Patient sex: F
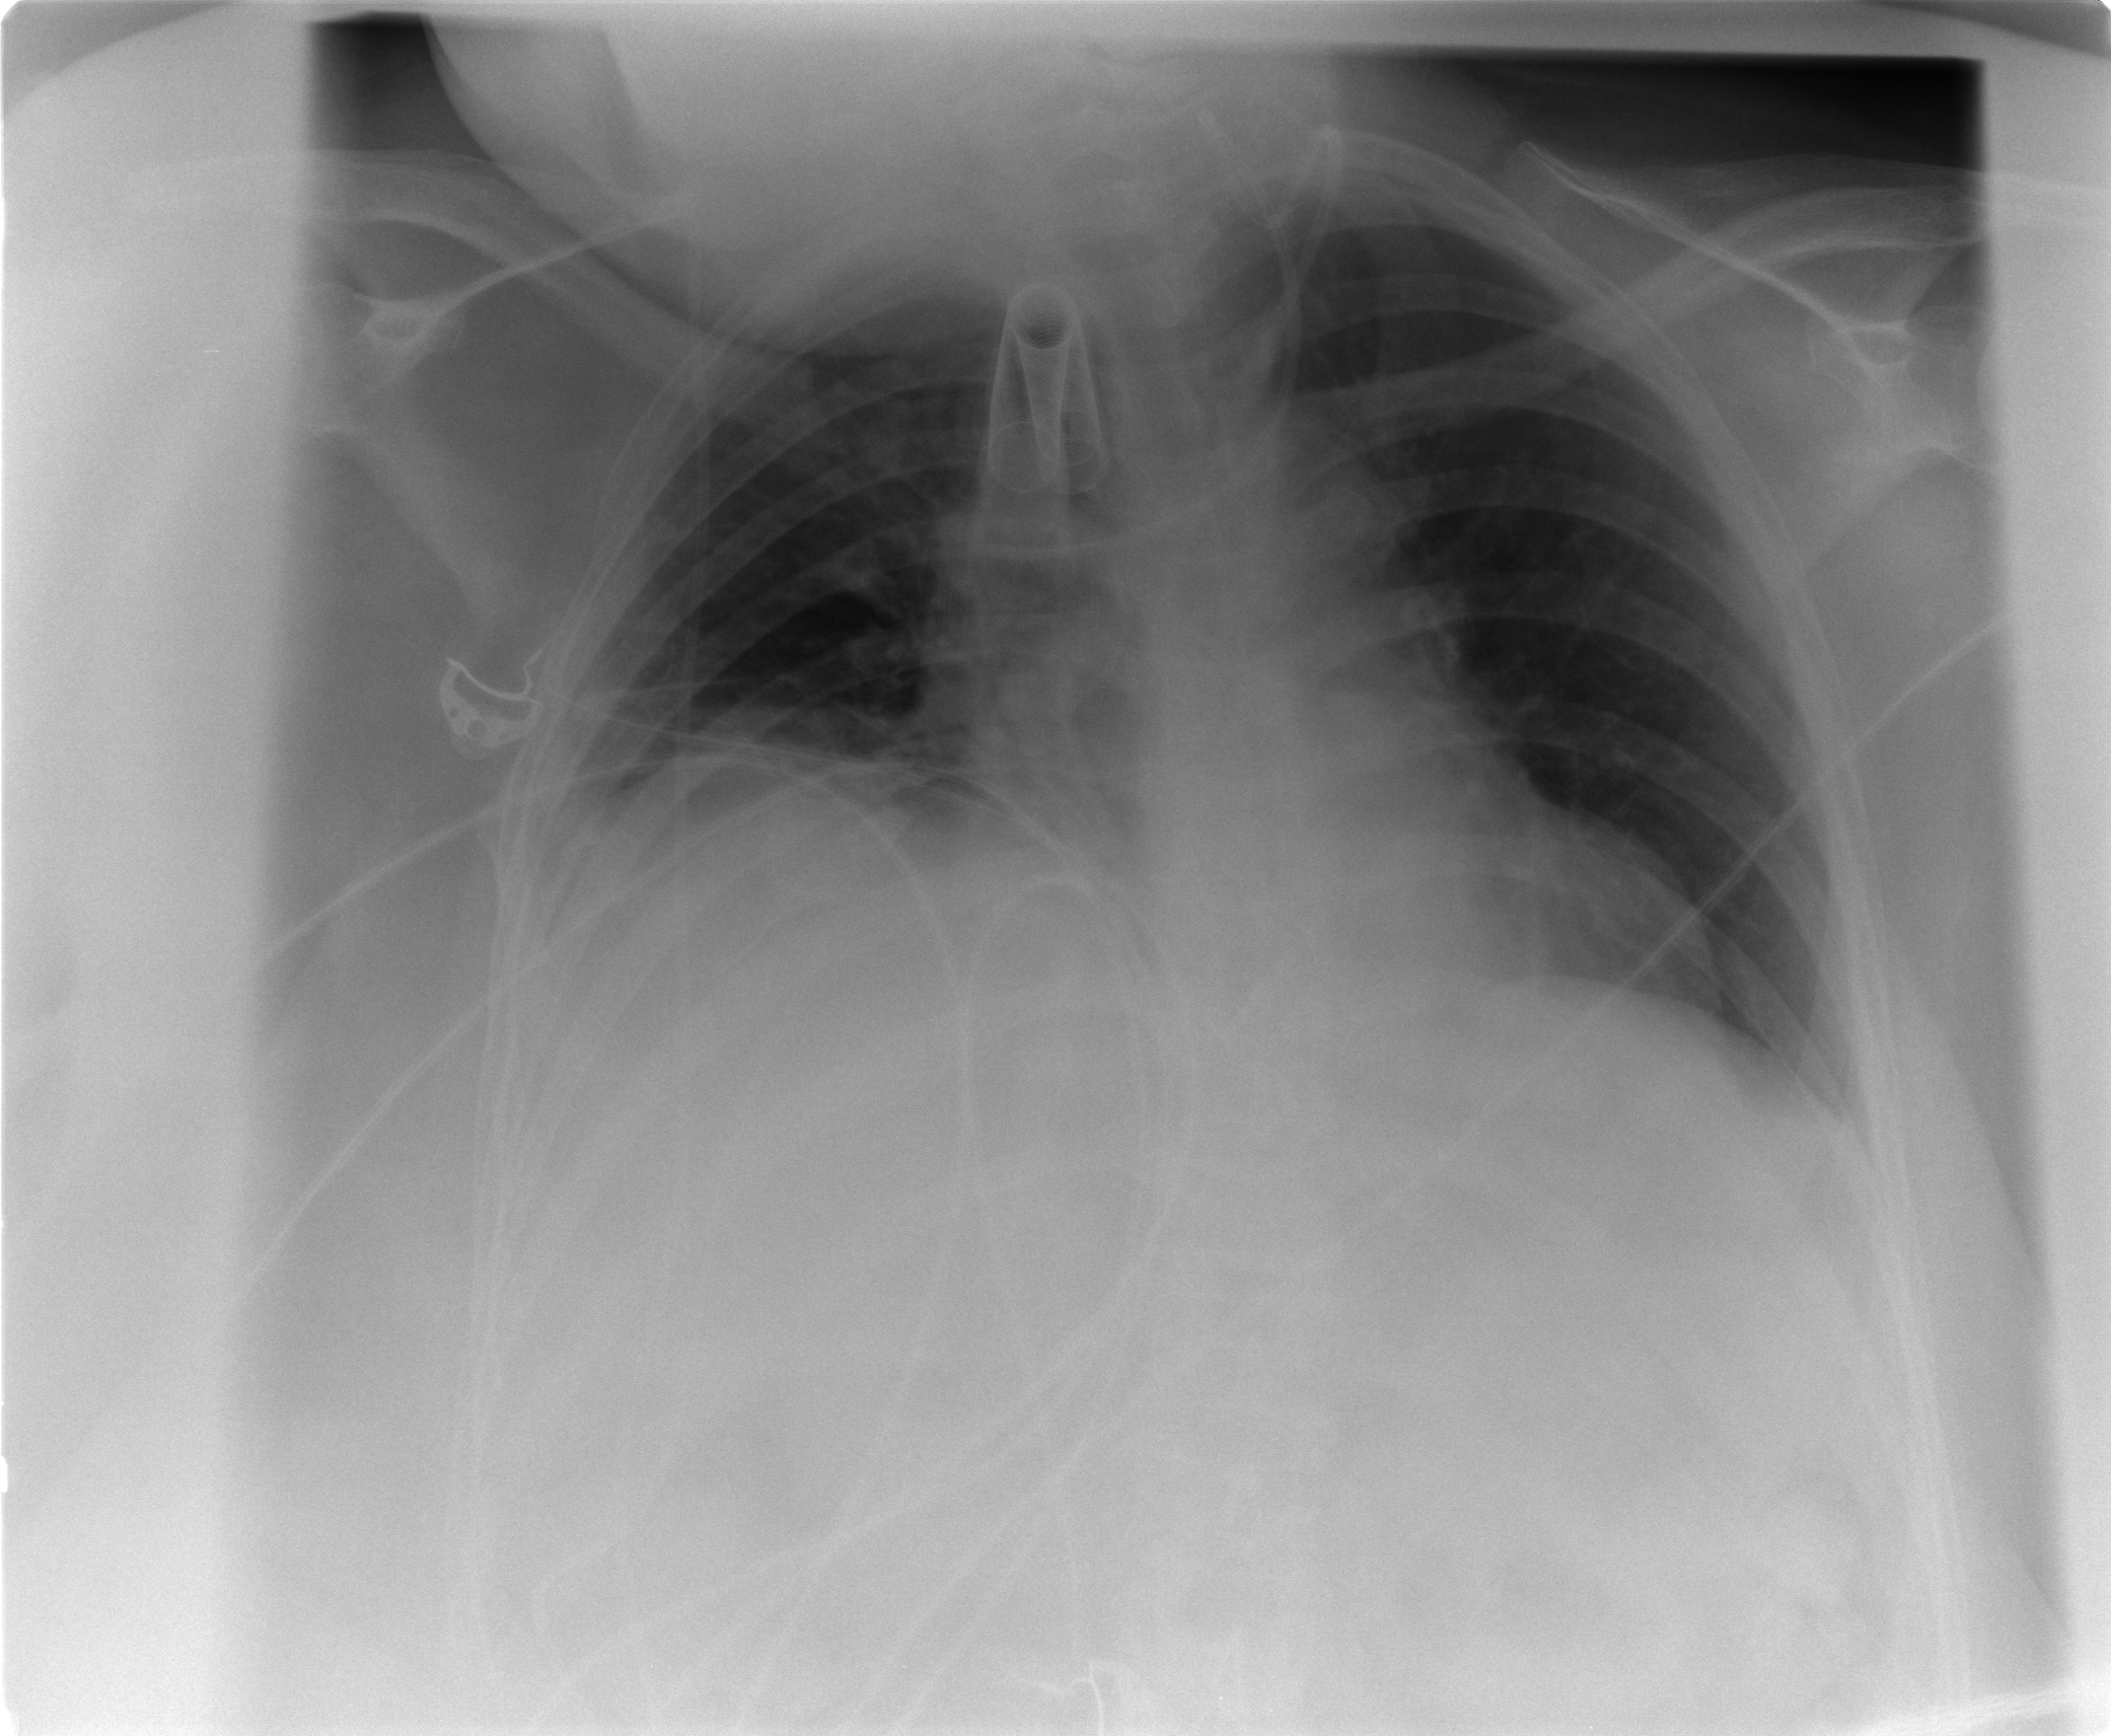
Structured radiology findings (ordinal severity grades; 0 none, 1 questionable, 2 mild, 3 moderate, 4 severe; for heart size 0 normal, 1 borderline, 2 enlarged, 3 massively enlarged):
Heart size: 0
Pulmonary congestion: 1
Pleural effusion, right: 0
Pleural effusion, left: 2
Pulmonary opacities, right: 0
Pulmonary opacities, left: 0
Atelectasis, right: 2
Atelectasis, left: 2